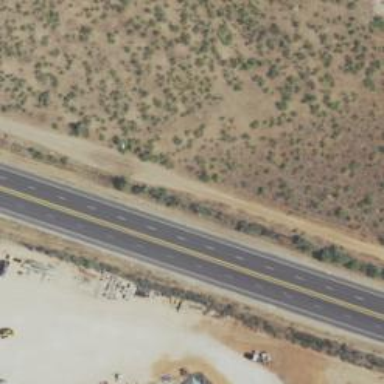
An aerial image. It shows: Asphalt trunk highway.